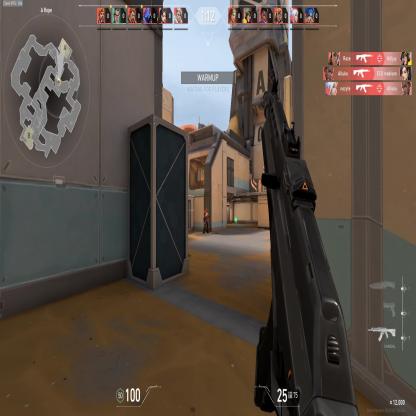
Label: enemy